Question: I'm drawing round avatar pics, by just applying 'cornerRadius' to a 'UIImageView''s layer, and also adding a border via 'borderWith' and 'borderColor'. Like so:
'''
self.layer.masksToBounds = YES;
self.layer.cornerRadius = imageDimension / 2.f;
self.layer.borderWidth = 1.f;
self.layer.borderColor = borderColor.CGColor;
'''
That works great, except for this tiny, but noticeable bleeding of content outside the border, like this:

Is there a way to just outset the border by a few 1/10 points, or inset the content more than the border?
---
# Solution
Thanks to FelixLam, I came up with a nice solution and will leave it here for the afterworld:
'''
@interface MMRoundImageViewWithBorder : UIView
- (id)initWithImage:(UIImage *)image borderWidth:(CGFloat)borderWidth;
@property (strong, nonatomic) UIImageView *imageView;
@property (assign, nonatomic) CGFloat borderWidth;
@property (strong, nonatomic) UIColor *borderColor;
@end
@implementation MMRoundImageViewWithBorder
- (id)initWithImage:(UIImage *)image borderWidth:(CGFloat)borderWidth {
if (self = [super init]) {
self.borderWidth = borderWidth;
self.borderColor = UIColor.whiteColor;
self.imageView = [[UIImageView alloc] initWithImage:image];
[self addSubview:self.imageView];
self.imageView.layer.masksToBounds = YES;
self.layer.masksToBounds = YES;
}
return self;
}
- (void)setBorderColor:(UIColor *)borderColor {
_borderColor = borderColor;
self.backgroundColor = borderColor;
}
- (void)layoutSubviews {
[super layoutSubviews];
[self refreshDimensions];
}
- (void)refreshDimensions {
self.layer.cornerRadius = CGRectGetWidth(self.bounds) / 2.f;
self.imageView.frame = CGRectInset(self.bounds, _borderWidth, _borderWidth);
self.imageView.layer.cornerRadius = CGRectGetWidth(self.imageView.bounds) / 2.f;
}
- (void)setBorderWidth:(CGFloat)borderWidth {
_borderWidth = borderWidth;
[self refreshDimensions];
}
- (void)setFrame:(CGRect)frame {
[super setFrame:frame];
[self refreshDimensions];
}
@end
'''
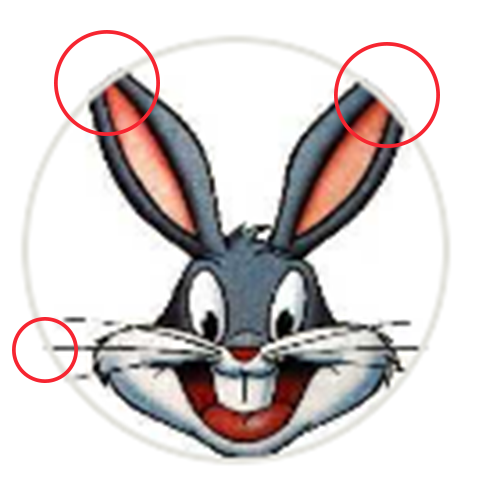
Answer: You could try to use a 'CAShapelayer' with a circular path as the mask for the Layer instead of using the corner radius.
Alternatively you can place the image view in a container that has the border and is one/two pixel larger.